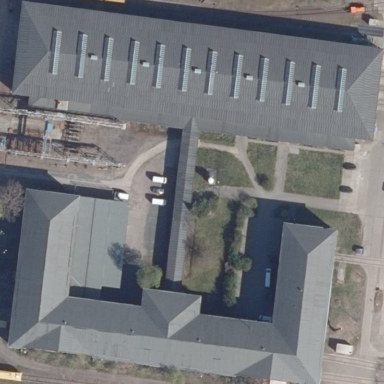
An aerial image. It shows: Building with grey roof made of tar paper.